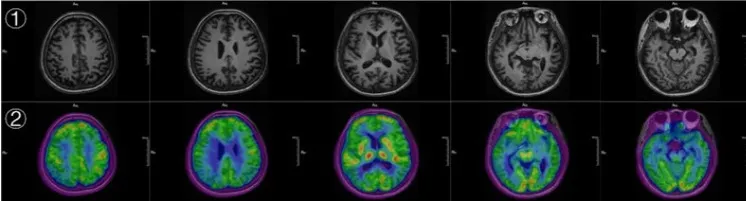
(A) (1) The 3D T1 MRI. (2) the image 18F-FDG PET fused with MRI. (2) Showed hypometabolism in the parietal, temporal, and posterior cingulate gyrus.
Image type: radiology (mri)